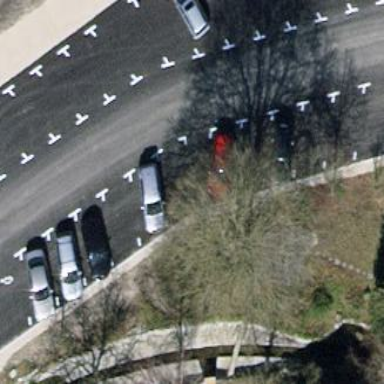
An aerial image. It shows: Parking area with asphalt surface.